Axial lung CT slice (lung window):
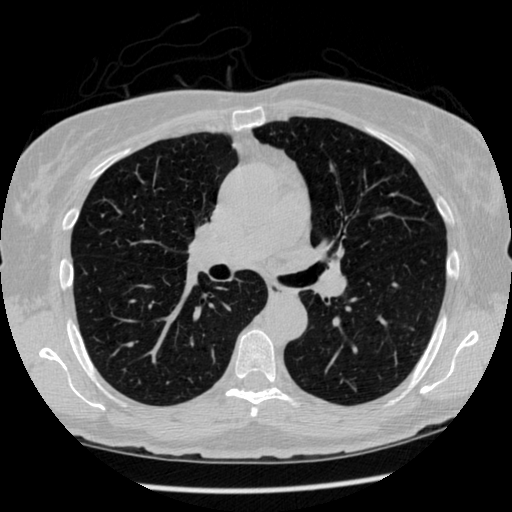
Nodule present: no